Interaction volume radius: 10 \u00c5
Interaction volume height: 10 \u00c5
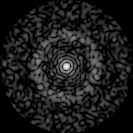
Disorder parameter: 0.838